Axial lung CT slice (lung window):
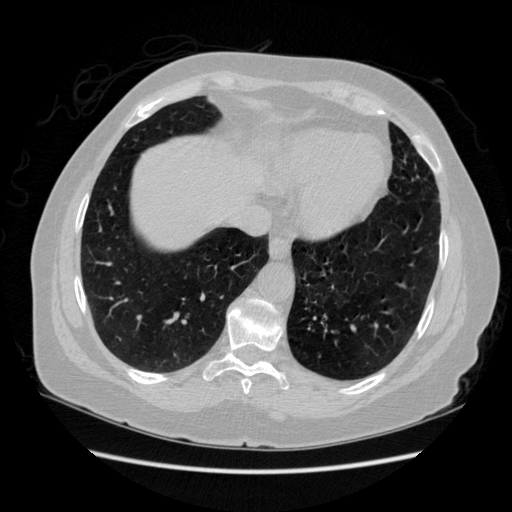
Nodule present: no